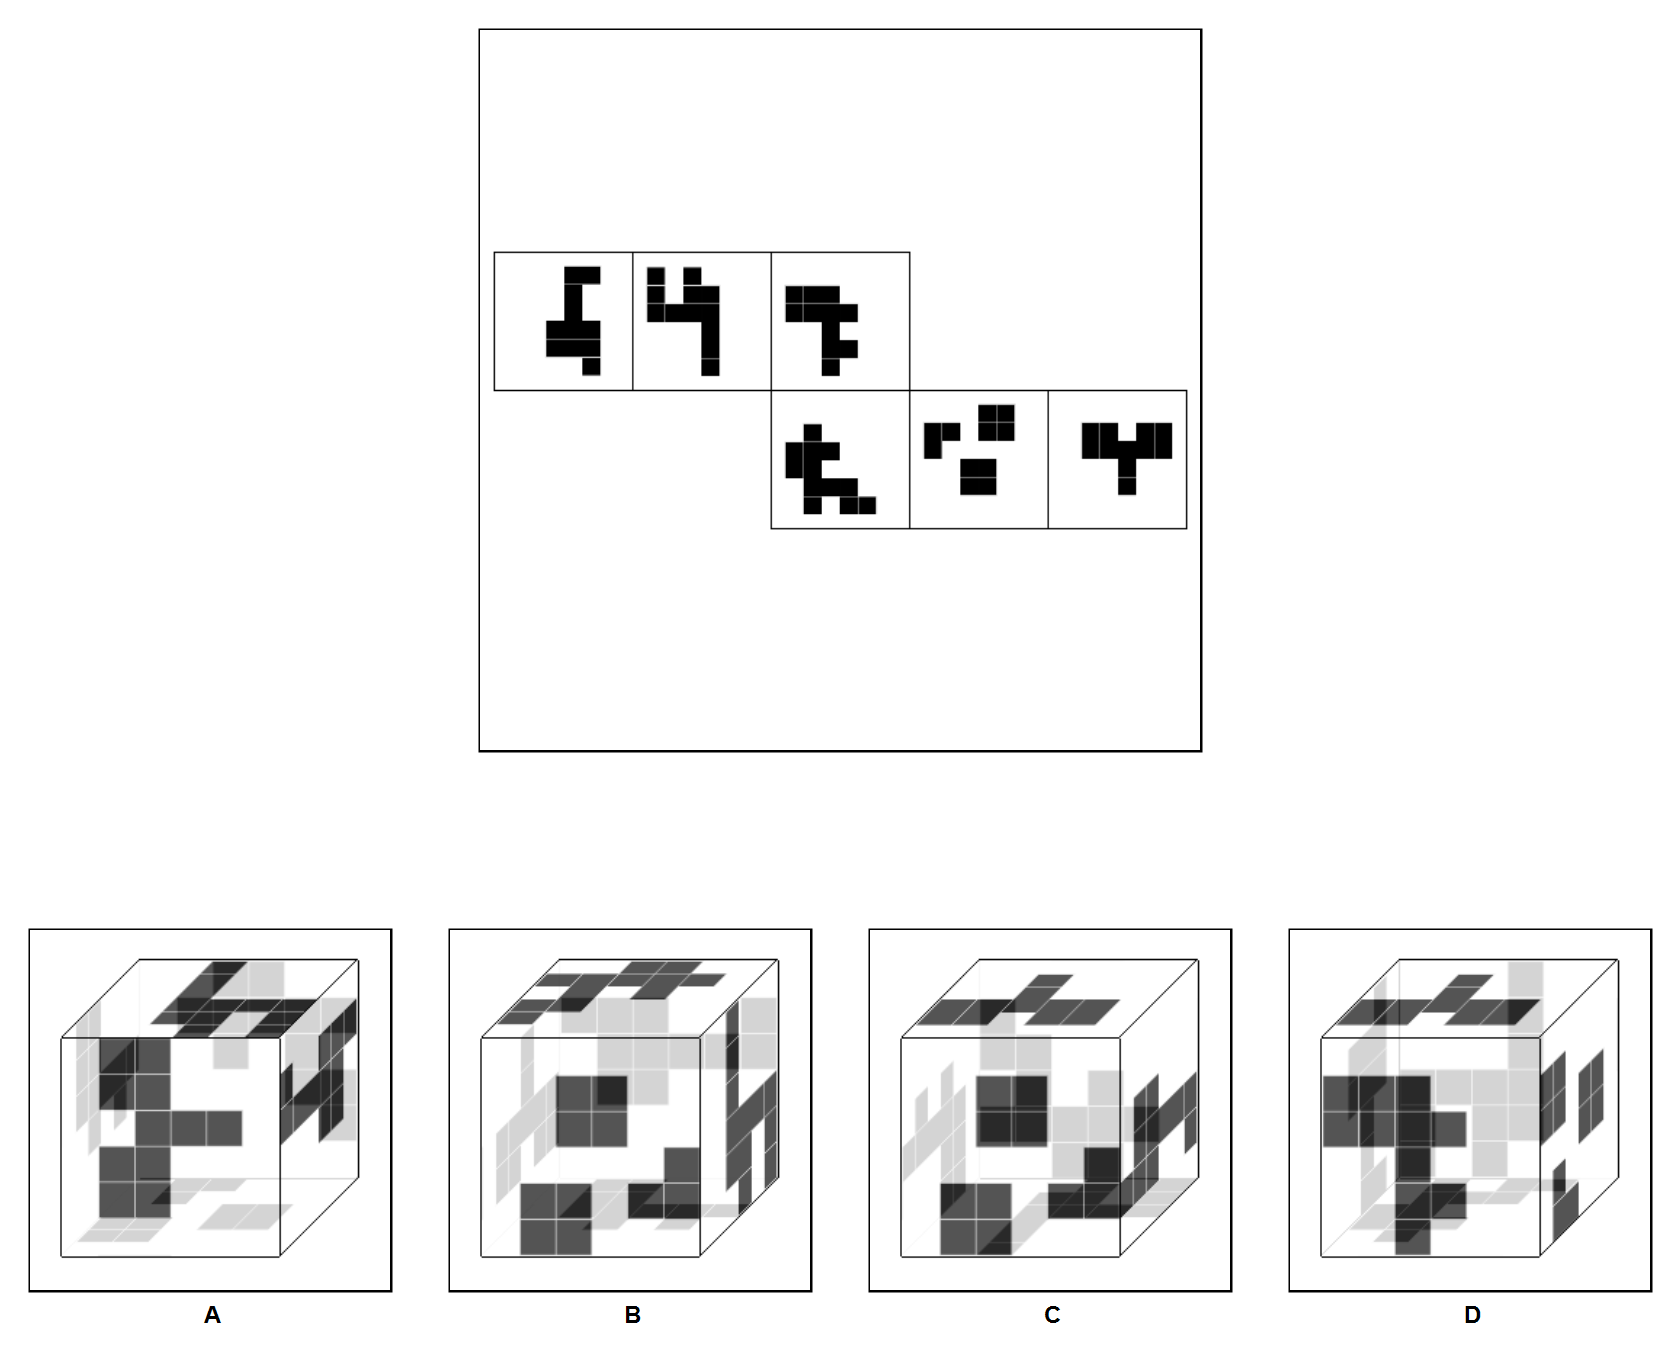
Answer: A